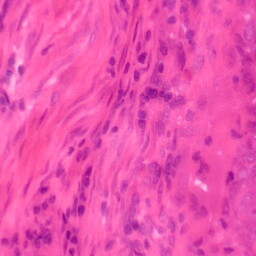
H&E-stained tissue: Colon